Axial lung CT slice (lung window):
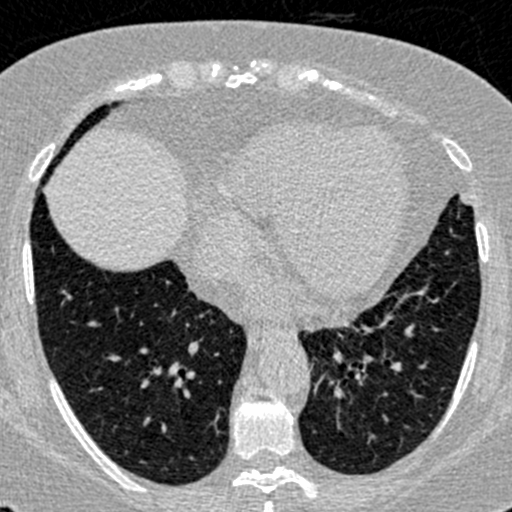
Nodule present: no